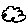
Label: cloud